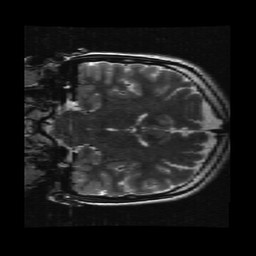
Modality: T2w
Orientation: coronal
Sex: female
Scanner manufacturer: ge
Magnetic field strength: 3 T
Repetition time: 5 s
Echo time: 0.1012 s